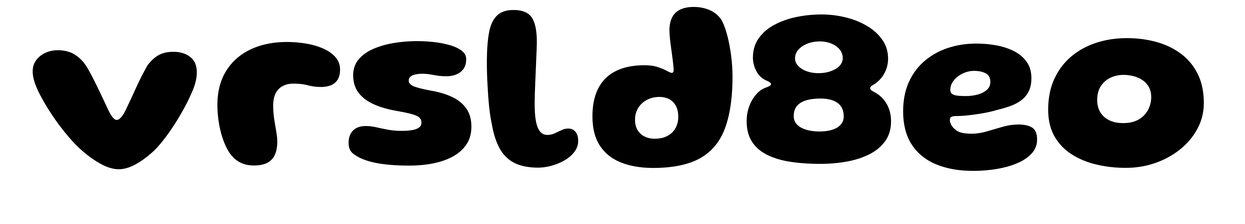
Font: Gluten_Bold